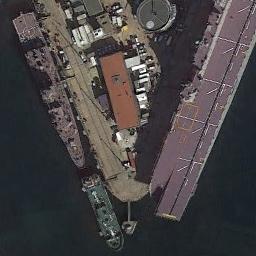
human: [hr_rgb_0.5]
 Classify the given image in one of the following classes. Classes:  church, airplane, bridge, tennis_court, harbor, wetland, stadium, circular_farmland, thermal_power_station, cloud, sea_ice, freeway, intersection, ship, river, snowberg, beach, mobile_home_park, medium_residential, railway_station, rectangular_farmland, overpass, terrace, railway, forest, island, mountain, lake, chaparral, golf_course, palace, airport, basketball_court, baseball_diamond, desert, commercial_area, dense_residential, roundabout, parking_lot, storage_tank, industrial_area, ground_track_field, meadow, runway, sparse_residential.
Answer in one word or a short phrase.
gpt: ship